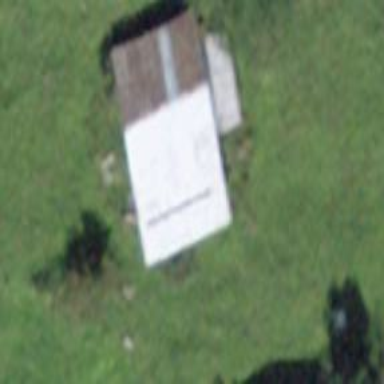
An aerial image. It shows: Barn.